Question: I am new to Laravel, I have installed the Laravel on my localhost using
WAMP server but I am getting an error after all steps.
The errors are:
'''
( ! ) Warning: require(C:\wamp\www\laravel/../bootstrap/autoload.php): failed to open stream: No such file or directory in C:\wamp\www\laravel\index.php on line 21
( ! ) Fatal error: require(): Failed opening required 'C:\wamp\www\laravel/../bootstrap/autoload.php' (include_path='.;C:\php\pear') in C:\wamp\www\laravel\index.php on line 21
'''

I have used below link for Laravel installation
'''
http://www.wikihow.com/Install-Laravel-Framework-in-Windows
'''
I have tried to debug the issue but haven't found success in the installation.
Please let me know what is missing in installation.
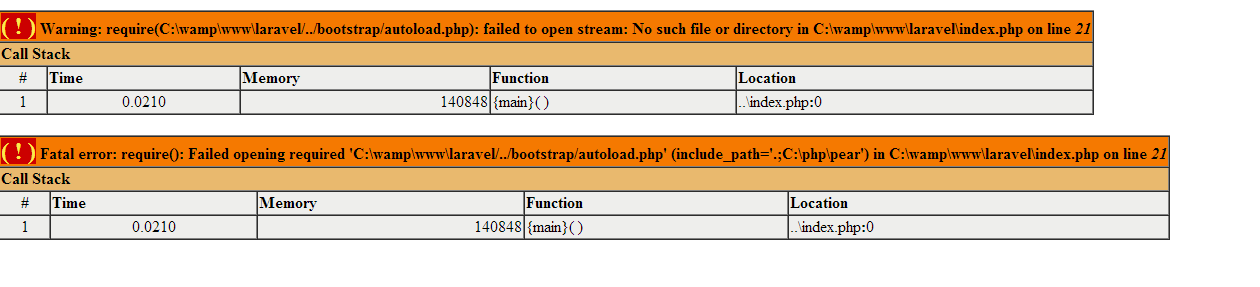
Answer: You need to <URL> and there run 'composer install'.
You can simplify the Laravel installation with Composers <URL> command.
'''
composer create-project laravel/laravel path
'''